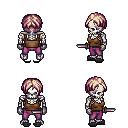
a pixel art fantasy rpg character, male body template, skeleton, brown pirate shirt, magenta pants, white blonde parted hairstyle, metal gloves, gray slippers, dagger, four views (front, back, left, right), 2x2 character sprite sheet, small pixel art, hard edges, no anti-aliasing